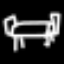
Label: bed